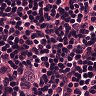
Metastatic tissue present: no